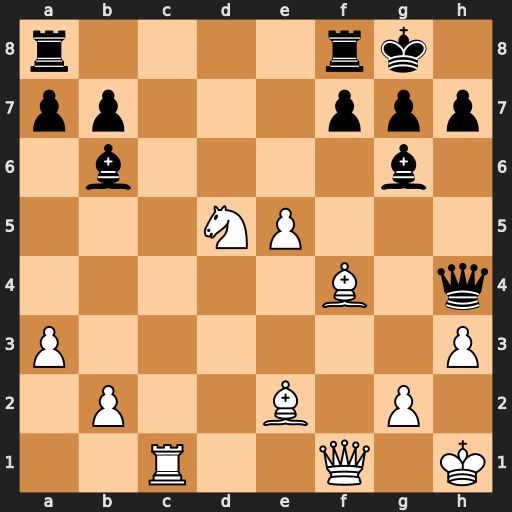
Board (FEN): r4rk1/pp3ppp/1b4b1/3NP3/5B1q/P6P/1P2B1P1/2R2Q1K
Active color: w
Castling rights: -
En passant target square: -
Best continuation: Nf6+ gxf6 g3 Qg5 Bxg5